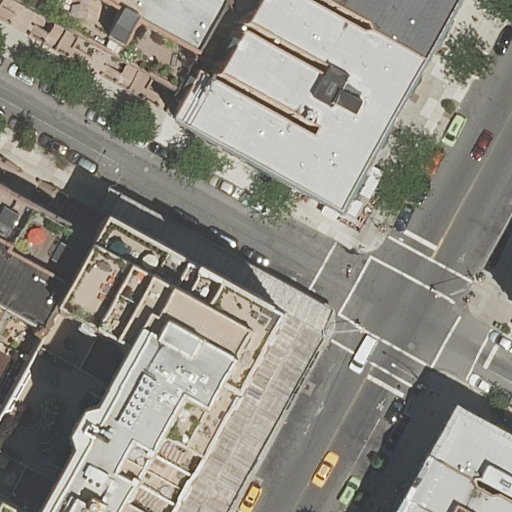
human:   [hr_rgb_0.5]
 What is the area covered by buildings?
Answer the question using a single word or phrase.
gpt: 3360m2

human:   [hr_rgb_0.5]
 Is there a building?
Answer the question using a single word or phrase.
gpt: yes

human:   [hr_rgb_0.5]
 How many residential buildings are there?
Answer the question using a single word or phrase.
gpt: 9

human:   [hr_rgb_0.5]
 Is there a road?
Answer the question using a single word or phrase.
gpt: yes

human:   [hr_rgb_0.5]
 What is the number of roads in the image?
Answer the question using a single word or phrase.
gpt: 2

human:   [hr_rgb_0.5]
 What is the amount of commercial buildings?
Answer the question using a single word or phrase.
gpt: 0

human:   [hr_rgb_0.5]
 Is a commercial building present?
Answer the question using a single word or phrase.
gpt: no

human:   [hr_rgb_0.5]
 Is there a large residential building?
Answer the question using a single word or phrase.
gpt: yes

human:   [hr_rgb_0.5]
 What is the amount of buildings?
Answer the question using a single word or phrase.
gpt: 9

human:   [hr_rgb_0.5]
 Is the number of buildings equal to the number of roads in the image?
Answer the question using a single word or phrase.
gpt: no

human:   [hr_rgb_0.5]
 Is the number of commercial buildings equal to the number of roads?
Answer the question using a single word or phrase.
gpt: no

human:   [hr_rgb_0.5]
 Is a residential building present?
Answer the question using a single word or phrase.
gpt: yes

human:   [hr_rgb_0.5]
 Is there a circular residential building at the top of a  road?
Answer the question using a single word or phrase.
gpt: no

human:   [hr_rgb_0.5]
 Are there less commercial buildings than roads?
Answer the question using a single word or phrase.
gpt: yes

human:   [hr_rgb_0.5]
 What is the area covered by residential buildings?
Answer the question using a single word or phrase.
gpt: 3360m2

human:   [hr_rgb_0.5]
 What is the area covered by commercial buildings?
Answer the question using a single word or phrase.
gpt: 0m2

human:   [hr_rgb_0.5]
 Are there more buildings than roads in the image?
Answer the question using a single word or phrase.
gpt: yes

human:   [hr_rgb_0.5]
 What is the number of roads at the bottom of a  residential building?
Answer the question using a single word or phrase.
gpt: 2

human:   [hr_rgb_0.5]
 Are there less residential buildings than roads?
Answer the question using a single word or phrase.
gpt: no

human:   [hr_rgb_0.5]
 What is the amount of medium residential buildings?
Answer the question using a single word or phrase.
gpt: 5

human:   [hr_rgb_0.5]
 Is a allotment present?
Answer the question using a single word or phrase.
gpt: no

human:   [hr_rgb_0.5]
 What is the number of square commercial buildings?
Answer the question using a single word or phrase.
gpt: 0

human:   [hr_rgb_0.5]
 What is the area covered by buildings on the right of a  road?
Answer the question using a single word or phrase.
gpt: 1821m2

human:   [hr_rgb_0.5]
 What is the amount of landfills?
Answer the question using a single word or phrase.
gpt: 0

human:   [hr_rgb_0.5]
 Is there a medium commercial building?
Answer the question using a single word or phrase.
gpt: no

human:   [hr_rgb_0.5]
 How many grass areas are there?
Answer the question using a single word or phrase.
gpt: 0

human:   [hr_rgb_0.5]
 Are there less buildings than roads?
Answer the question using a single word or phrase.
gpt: no

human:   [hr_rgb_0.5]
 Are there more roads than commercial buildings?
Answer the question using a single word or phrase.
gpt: yes

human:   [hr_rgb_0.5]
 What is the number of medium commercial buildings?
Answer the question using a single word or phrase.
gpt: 0

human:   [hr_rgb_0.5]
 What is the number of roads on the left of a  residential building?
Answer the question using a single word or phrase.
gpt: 2

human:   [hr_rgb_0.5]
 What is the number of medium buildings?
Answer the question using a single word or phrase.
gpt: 5

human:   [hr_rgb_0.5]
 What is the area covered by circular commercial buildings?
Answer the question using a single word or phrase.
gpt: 0m2

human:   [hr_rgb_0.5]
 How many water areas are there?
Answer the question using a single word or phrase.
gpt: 0

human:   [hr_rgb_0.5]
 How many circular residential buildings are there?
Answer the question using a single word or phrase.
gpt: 0

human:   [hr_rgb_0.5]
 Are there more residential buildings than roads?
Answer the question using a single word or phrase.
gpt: yes

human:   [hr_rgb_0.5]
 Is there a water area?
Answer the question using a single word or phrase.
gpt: no

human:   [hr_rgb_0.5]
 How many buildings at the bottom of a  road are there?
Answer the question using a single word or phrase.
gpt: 4

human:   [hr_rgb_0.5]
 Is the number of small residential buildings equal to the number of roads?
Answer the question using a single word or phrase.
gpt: yes

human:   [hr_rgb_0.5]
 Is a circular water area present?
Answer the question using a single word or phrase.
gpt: no

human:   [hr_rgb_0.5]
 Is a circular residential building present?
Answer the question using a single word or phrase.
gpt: no

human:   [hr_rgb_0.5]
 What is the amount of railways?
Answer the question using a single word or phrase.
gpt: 0

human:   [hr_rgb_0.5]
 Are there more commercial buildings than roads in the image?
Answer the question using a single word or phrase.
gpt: no

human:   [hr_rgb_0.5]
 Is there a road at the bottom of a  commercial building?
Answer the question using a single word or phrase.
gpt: no

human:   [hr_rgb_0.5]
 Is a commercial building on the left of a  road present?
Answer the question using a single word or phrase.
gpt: no

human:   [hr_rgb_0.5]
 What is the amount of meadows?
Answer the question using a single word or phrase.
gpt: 0

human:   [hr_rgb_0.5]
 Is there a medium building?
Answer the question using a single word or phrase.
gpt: yes

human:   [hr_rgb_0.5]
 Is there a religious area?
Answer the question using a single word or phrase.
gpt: no

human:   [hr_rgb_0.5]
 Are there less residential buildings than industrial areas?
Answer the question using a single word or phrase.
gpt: no

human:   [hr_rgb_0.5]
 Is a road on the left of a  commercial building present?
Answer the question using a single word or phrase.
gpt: no

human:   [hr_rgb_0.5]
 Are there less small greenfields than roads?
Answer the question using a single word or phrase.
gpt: yes

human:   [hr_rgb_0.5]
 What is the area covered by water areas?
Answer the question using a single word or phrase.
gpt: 0m2

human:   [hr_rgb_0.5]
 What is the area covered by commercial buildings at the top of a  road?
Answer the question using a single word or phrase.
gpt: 0m2

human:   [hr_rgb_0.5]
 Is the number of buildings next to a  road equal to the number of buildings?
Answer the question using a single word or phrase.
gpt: yes

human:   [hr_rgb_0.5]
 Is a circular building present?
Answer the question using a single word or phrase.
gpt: no

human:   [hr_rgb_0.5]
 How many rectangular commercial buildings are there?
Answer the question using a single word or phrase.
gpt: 0

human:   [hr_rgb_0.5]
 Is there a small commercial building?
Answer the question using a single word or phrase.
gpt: no

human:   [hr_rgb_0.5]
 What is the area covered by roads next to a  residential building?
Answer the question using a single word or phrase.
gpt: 0m2

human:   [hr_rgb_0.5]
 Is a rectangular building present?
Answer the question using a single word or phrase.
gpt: yes

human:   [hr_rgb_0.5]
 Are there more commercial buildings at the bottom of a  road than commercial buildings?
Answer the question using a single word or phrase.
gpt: no

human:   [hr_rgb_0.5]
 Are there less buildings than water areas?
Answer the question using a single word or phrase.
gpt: no

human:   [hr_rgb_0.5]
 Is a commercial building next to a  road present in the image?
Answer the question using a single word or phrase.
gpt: no

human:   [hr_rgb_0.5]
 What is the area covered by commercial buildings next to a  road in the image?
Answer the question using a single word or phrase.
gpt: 0m2

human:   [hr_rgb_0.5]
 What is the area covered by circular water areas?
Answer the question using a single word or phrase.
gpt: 0m2

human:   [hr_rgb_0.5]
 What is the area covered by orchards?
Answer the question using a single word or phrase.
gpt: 0m2